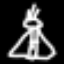
Label: angel